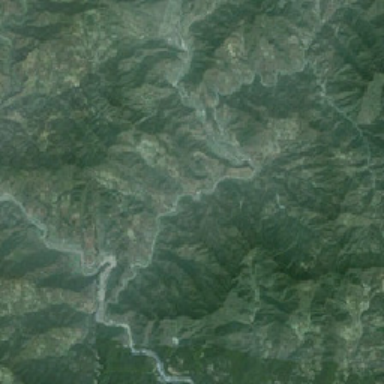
A river and a road can be seen in the valley .